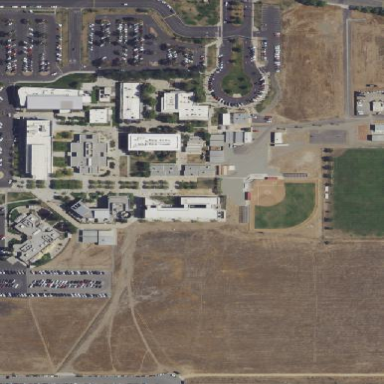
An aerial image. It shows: College or university.